Question: This is the database I am using for my queries
<URL>
the syntax for writing out relational algebra queries is based off <URL> .
My query is to "Find all pizzas eaten by at least one female over the age of 20."
this is what I have so far
'''
\project_{name,pizza}(
Person \join_{gender='female' and age>20} Eats
)
'''
I think I have the right logic here.("\join_{cond} is the relational theta-join operator.") I also showed the name column for debugging purposes. I am joining two relations and only keeping the rows where gender is female and age is > 20.
The result of my query(against the correct query). I don't think this is a syntax issue. In the Eats relation, Fay only eats mushroom. I don't understand why she is paired with every pizza combination

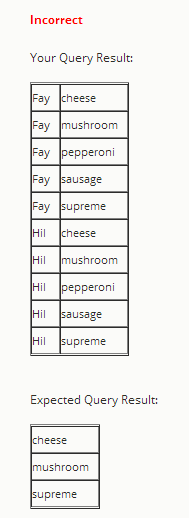
Answer: Theta joins are cartesian; they join every row of each table with every row of every other table. In your example you are joining every row of 'Person' where 'gender='female' and age>20' with every row of 'Eats', regardless of 'name'. You probably want:
'''
Person \join_{gender='female' and age>20 and name=eater}
ename{eater, pizza} Eats
'''
Note that Thetas typically increase the number of rows; you typically reduce the number of rows returned using Sigmas or selections. A more idiomatic way of performing your statement would be with a Select and natural join:
'''
\select{gender='female' and age>20} Person \join Eats
'''